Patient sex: F
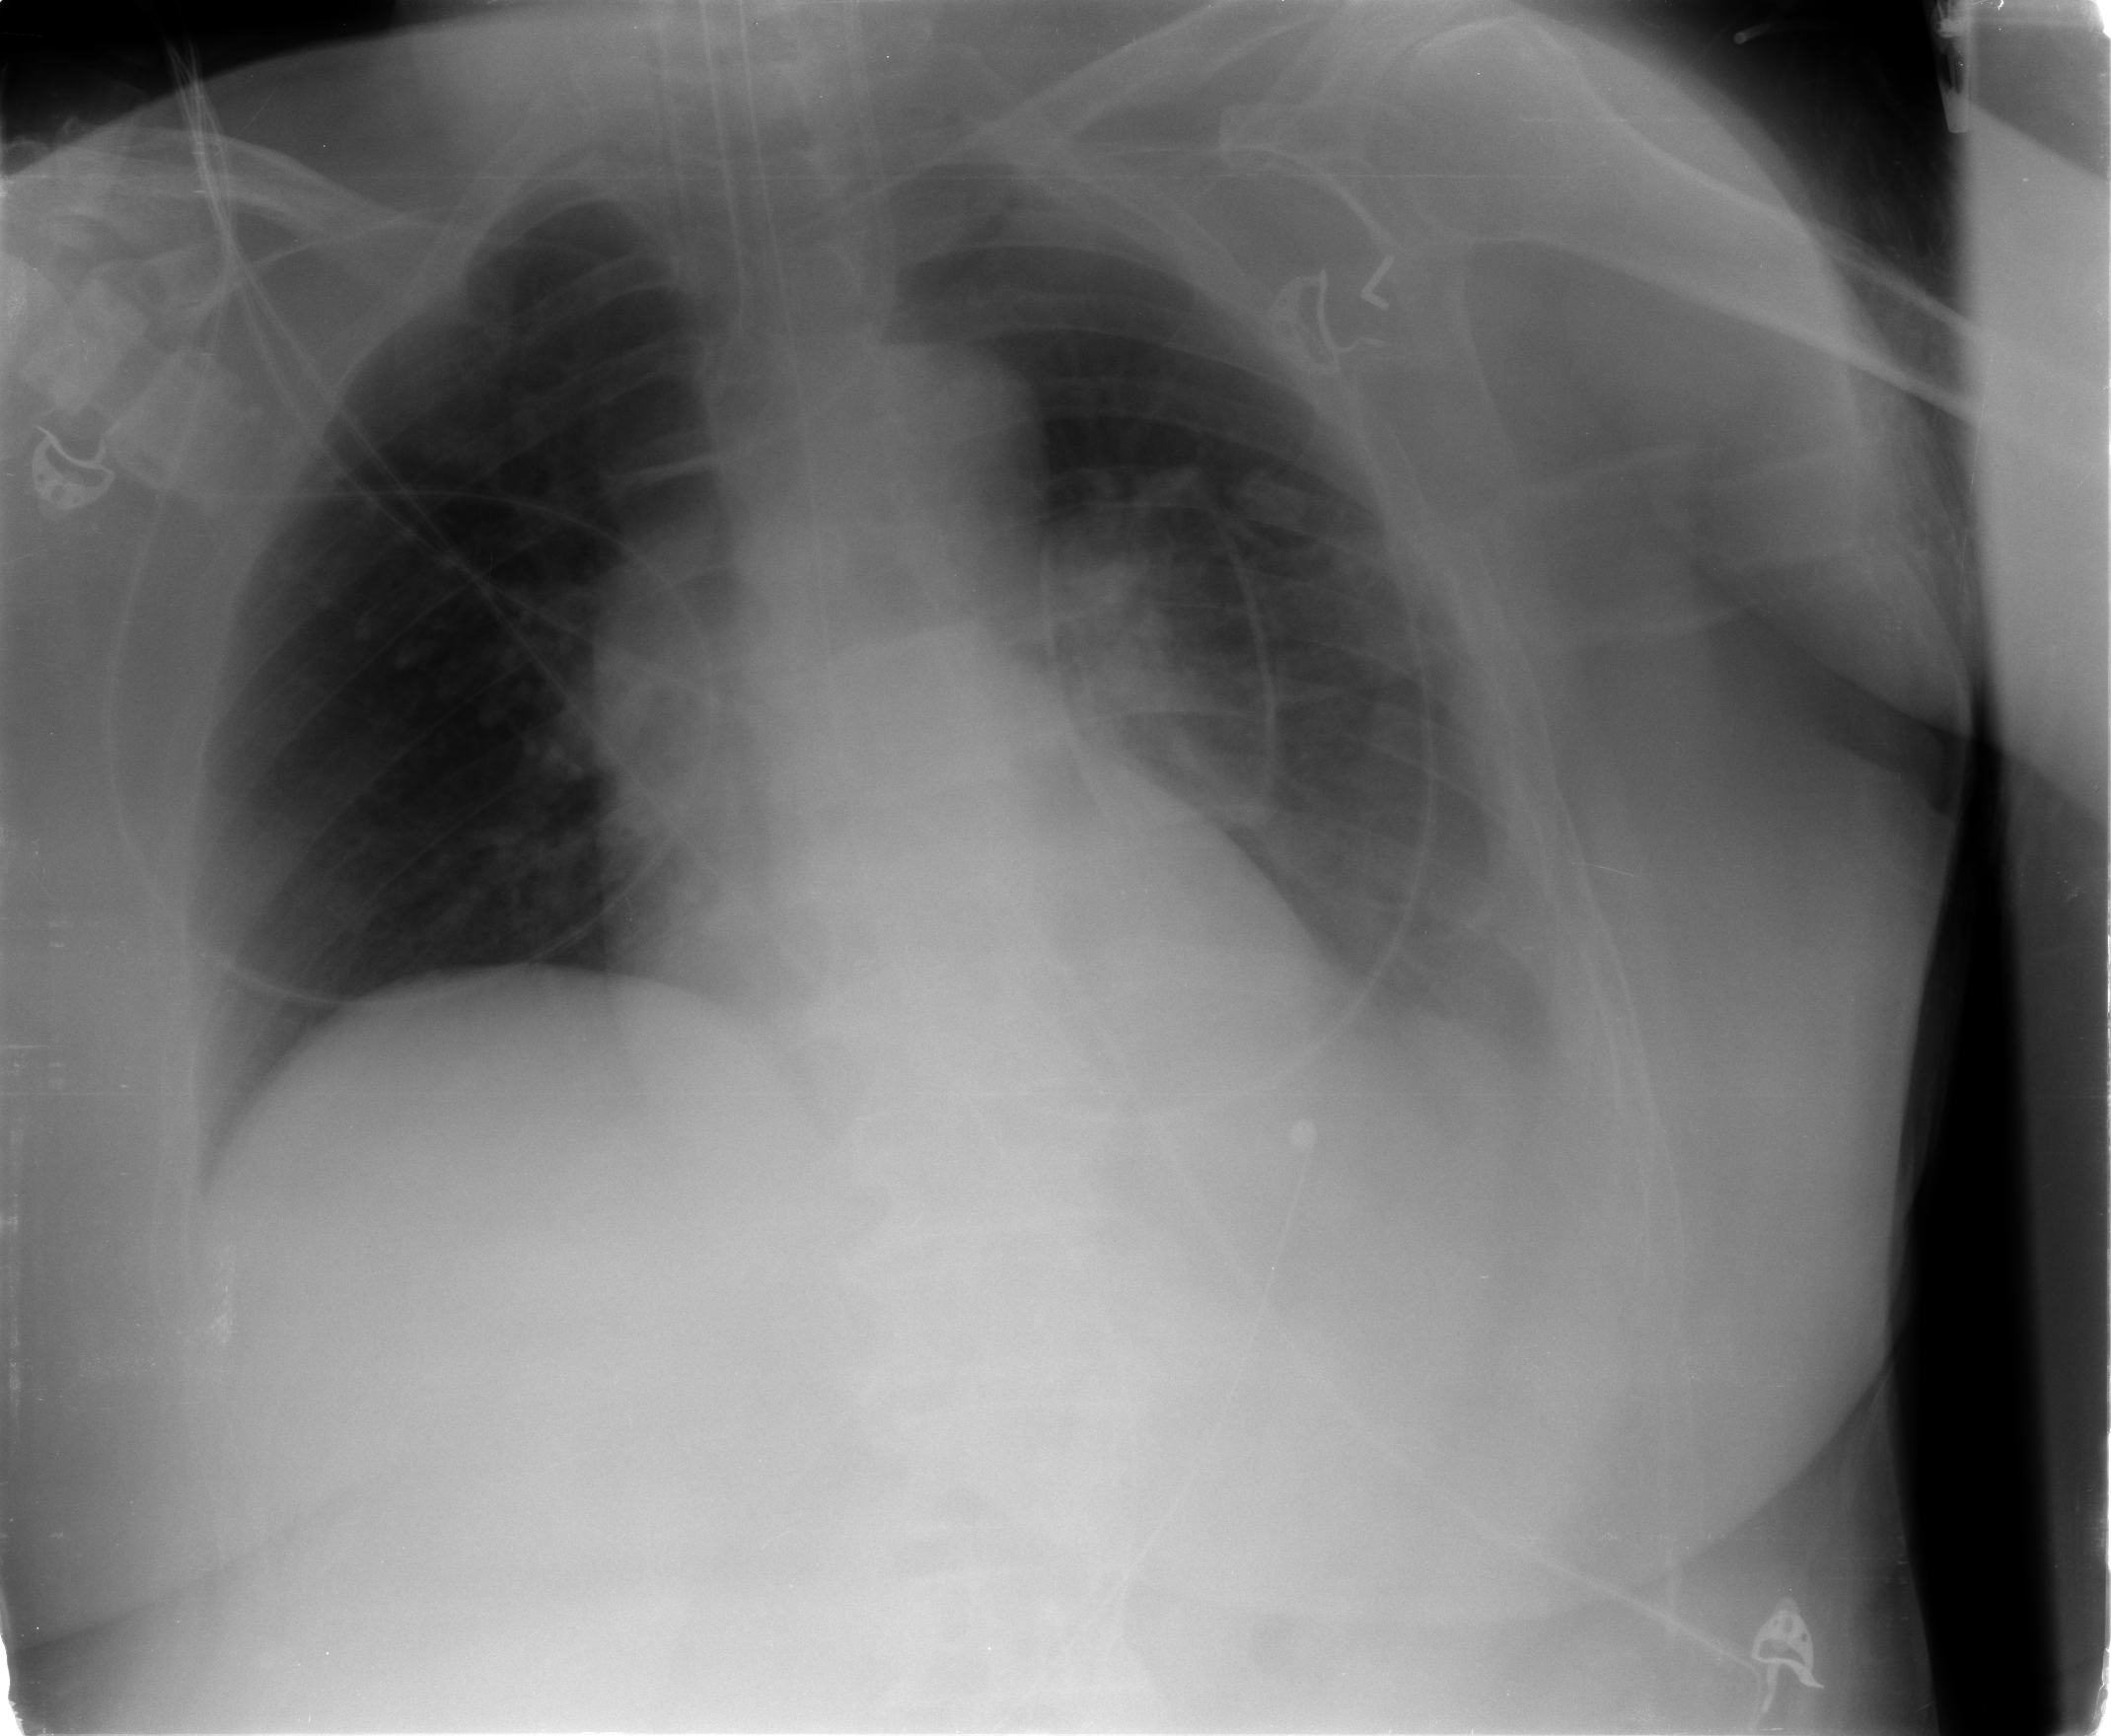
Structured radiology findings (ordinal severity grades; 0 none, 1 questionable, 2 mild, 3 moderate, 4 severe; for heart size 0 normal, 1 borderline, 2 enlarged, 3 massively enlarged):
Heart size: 0
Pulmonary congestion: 0
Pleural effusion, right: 0
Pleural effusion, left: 2
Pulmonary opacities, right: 0
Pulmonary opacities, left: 0
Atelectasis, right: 0
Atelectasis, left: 2